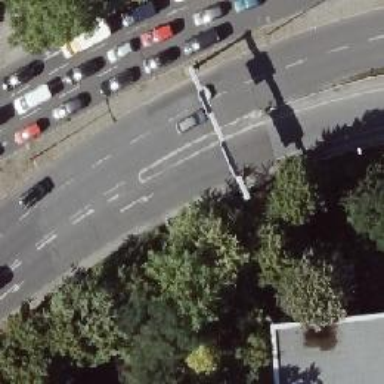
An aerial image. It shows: Overhead guidepost.